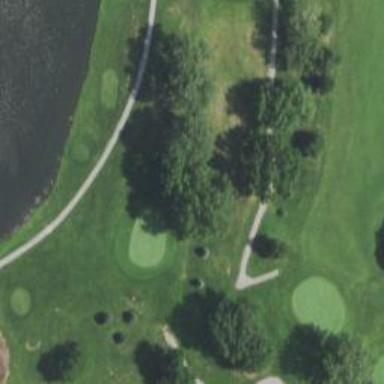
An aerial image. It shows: Golf hole.